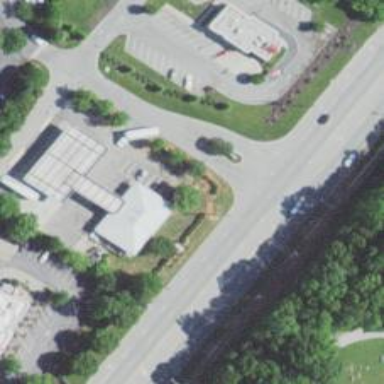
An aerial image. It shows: Convenience shop.